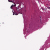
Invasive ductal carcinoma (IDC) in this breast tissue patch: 0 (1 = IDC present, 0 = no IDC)